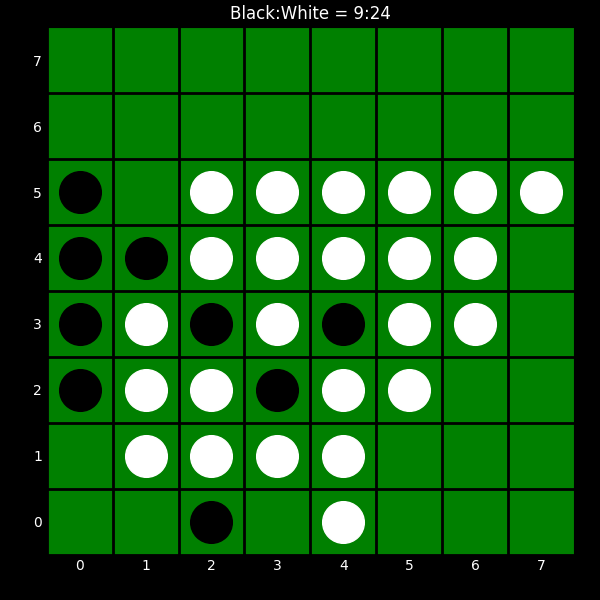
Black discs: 9
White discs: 24